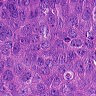
Metastatic tissue present: yes